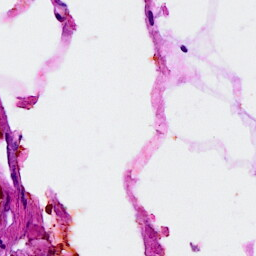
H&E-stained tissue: Breast